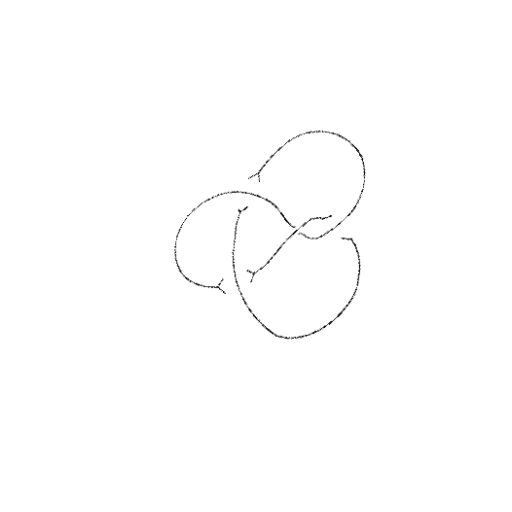
Crossing number: 4